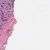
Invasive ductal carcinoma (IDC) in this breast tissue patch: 1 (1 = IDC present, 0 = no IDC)